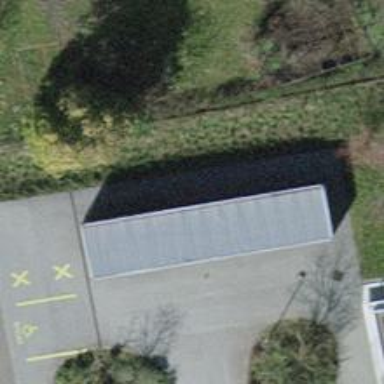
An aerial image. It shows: Bicycle parking facility.